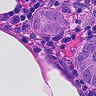
Metastatic tissue present: yes